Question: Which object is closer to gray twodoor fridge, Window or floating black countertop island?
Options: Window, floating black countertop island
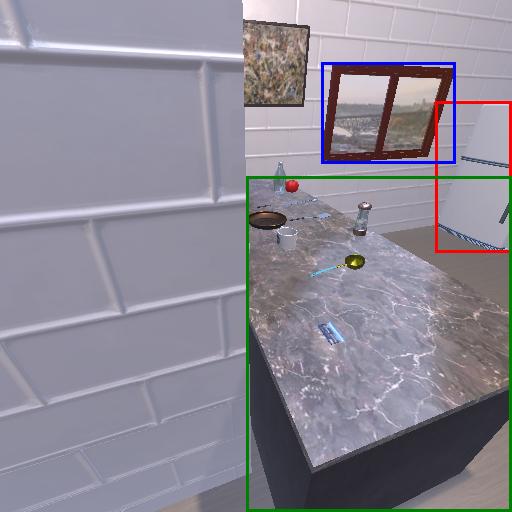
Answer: Window